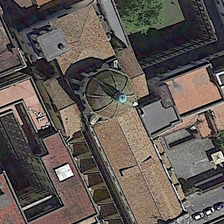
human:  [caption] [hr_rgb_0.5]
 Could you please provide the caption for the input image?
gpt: several cars are near a red church with a green tree .

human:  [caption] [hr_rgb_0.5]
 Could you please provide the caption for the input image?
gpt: the white church is located in the center of the square .

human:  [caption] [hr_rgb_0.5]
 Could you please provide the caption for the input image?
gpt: on either side of the white church are red buildings .

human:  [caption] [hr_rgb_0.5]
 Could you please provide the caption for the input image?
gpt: several cars are near a red church with a green tree .

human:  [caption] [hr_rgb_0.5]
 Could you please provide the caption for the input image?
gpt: the white church is located in the center of the square .